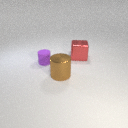
small purple rubber cylinder behind large brown metal cylinder